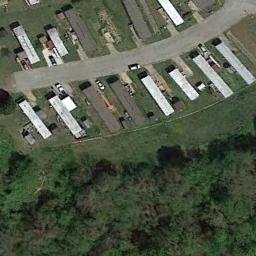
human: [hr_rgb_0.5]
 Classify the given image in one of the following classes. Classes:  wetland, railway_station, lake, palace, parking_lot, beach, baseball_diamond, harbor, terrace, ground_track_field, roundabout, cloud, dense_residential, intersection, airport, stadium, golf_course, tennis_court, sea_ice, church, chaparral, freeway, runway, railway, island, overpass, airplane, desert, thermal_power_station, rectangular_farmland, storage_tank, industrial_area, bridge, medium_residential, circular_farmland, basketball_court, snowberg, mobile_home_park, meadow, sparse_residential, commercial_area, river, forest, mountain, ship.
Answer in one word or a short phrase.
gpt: mobile_home_park